Question: I have a class that uses a vertical QSplitter to separate two important widgets (the arrow pointer is at the splitter position):

The upper child widget is a QTextEdit while the lower child is a custom widget that interacts with my app's tagging system. The lower child is collapsed by default; it is only displayed when the user clicks the tag toolbar button or drags the splitter upward. When the button is toggled on, the lower child is displayed, otherwise it remains hidden.
The toolbar button works perfectly but right now I have no way to detect when the user collapses the lower child by dragging the splitter bar all the way down. This causes the toolbar button to stay toggled on when the user collapses the lower child by hand. The inverse is also true; when the user drags the splitter up the button stays off.
I've already tried connecting the QSplitter:splitterMoved(int pos,int index) signal to a slot that un-toggles the button when the lower child (index 1) is collapsed (pos 0) manually but for some reason the signal never gets emitted.
My code (the splitter object is called ) connects this signal...
'''
connect(divide, SIGNAL(splitterMoved(int,int)), this, SLOT(splitterMoved(int pos, int index)));
'''
... to this slot:
'''
void Editor::splitterMoved(int pos, int index){
using namespace std;
if((index==1) && (pos==0)){
ui->TagButton->setChecked(false);
}
else{
ui->TagButton->setChecked(true);
}
}
'''
Am I using this incorrectly? The slot currently does nothing no matter what I do to the splitter. Is there a better way to solve this problem?
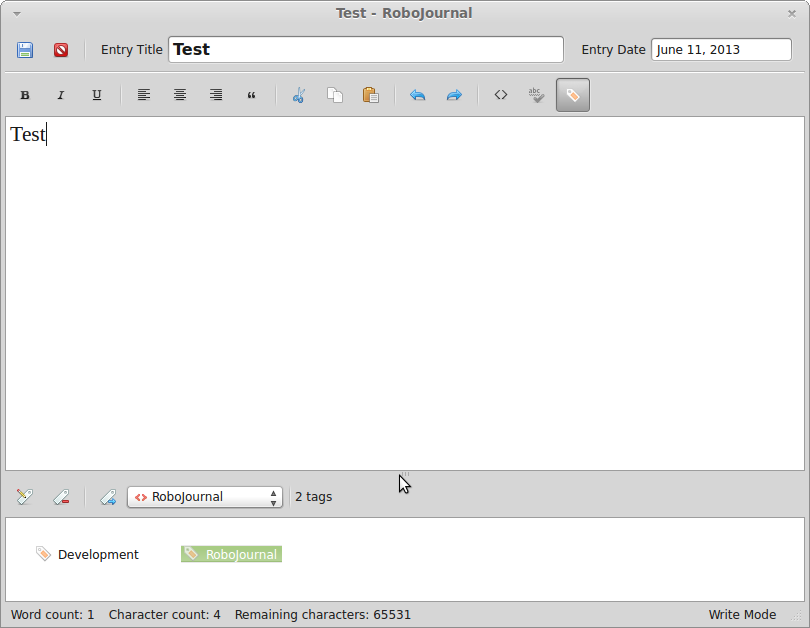
Answer: Are you sure parameter names are allowed in the 'SLOT' macro? A quick test suggests they're not.
Try with:
'''
connect(divide, SIGNAL(splitterMoved(int,int)),
this, SLOT(splitterMoved(int,int)));
'''
UPDATE:
Another point is that 'pos' is not 0 when the child widget #1 is collapsed, on the contrary it reaches its maximum value, since it is the distance from the top. Testing 'QSplitter:sizes()' would be easier.
Example, assuming 'divide' is a class member:
'''
void Editor::splitterMoved(int pos, int index){
if(divide->sizes().at(1)==0) {
ui->TagButton->setChecked(false);
}
else{
ui->TagButton->setChecked(true);
}
'''